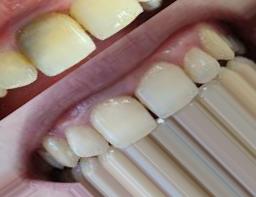
Condition: Tooth Discoloration